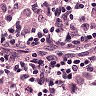
Metastatic tissue present: yes